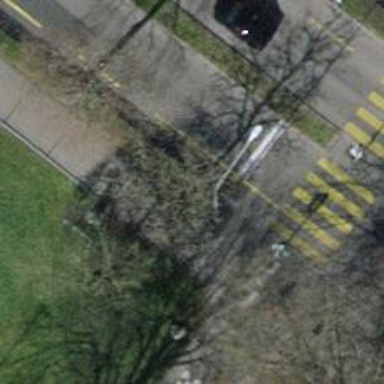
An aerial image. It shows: Tree-lined avenue.